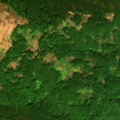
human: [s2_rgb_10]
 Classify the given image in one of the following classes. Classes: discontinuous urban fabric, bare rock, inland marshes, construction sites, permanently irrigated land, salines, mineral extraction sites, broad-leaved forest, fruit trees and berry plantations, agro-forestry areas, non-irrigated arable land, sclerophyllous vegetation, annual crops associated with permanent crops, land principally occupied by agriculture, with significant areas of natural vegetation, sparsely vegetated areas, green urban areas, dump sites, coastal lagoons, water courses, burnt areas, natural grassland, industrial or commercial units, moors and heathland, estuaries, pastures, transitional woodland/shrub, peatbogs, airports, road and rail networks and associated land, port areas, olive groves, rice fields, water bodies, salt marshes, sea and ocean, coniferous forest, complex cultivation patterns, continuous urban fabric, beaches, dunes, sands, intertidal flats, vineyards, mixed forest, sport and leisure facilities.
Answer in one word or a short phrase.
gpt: broad-leaved forest, natural grassland